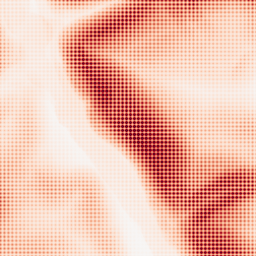
Category: morphological
Decomposition family: morphological_gradient
Decomposition parameters: size: 15
shape: disk
Upsampling method: sinc_blackman
Upsampling parameters: scale: 4
kernel_size: 4
Upsampling scale: 4